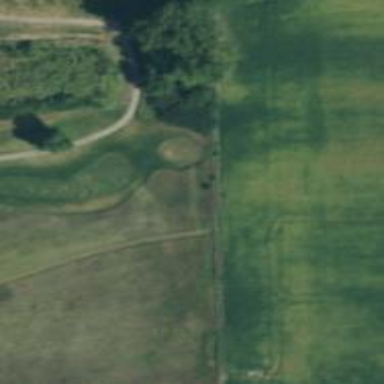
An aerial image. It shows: Golf tee.